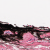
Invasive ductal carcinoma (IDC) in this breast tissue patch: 0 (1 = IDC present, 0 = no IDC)